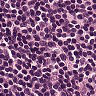
Metastatic tissue present: no